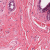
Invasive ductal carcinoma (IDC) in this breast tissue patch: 0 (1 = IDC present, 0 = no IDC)